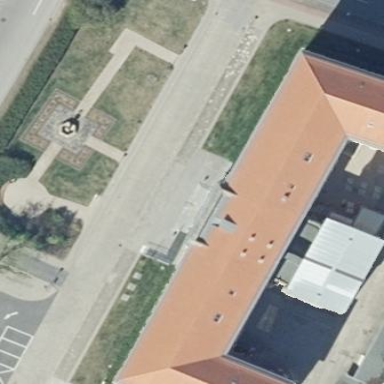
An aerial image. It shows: Civic building that serves as town hall.